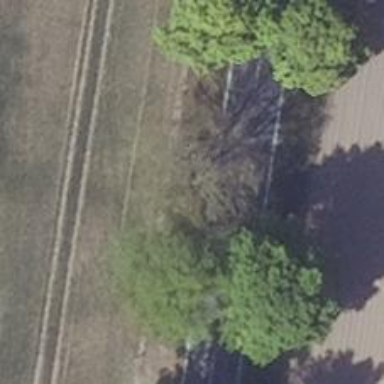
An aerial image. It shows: Deciduous broadleaved tree.